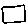
Label: square